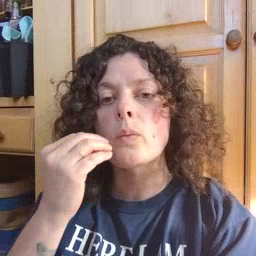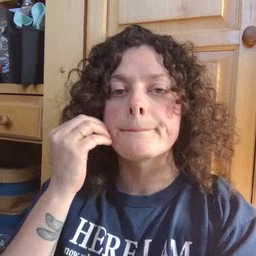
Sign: home